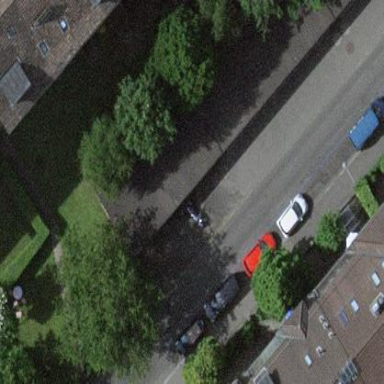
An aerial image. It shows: Flat roofed garages.